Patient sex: M
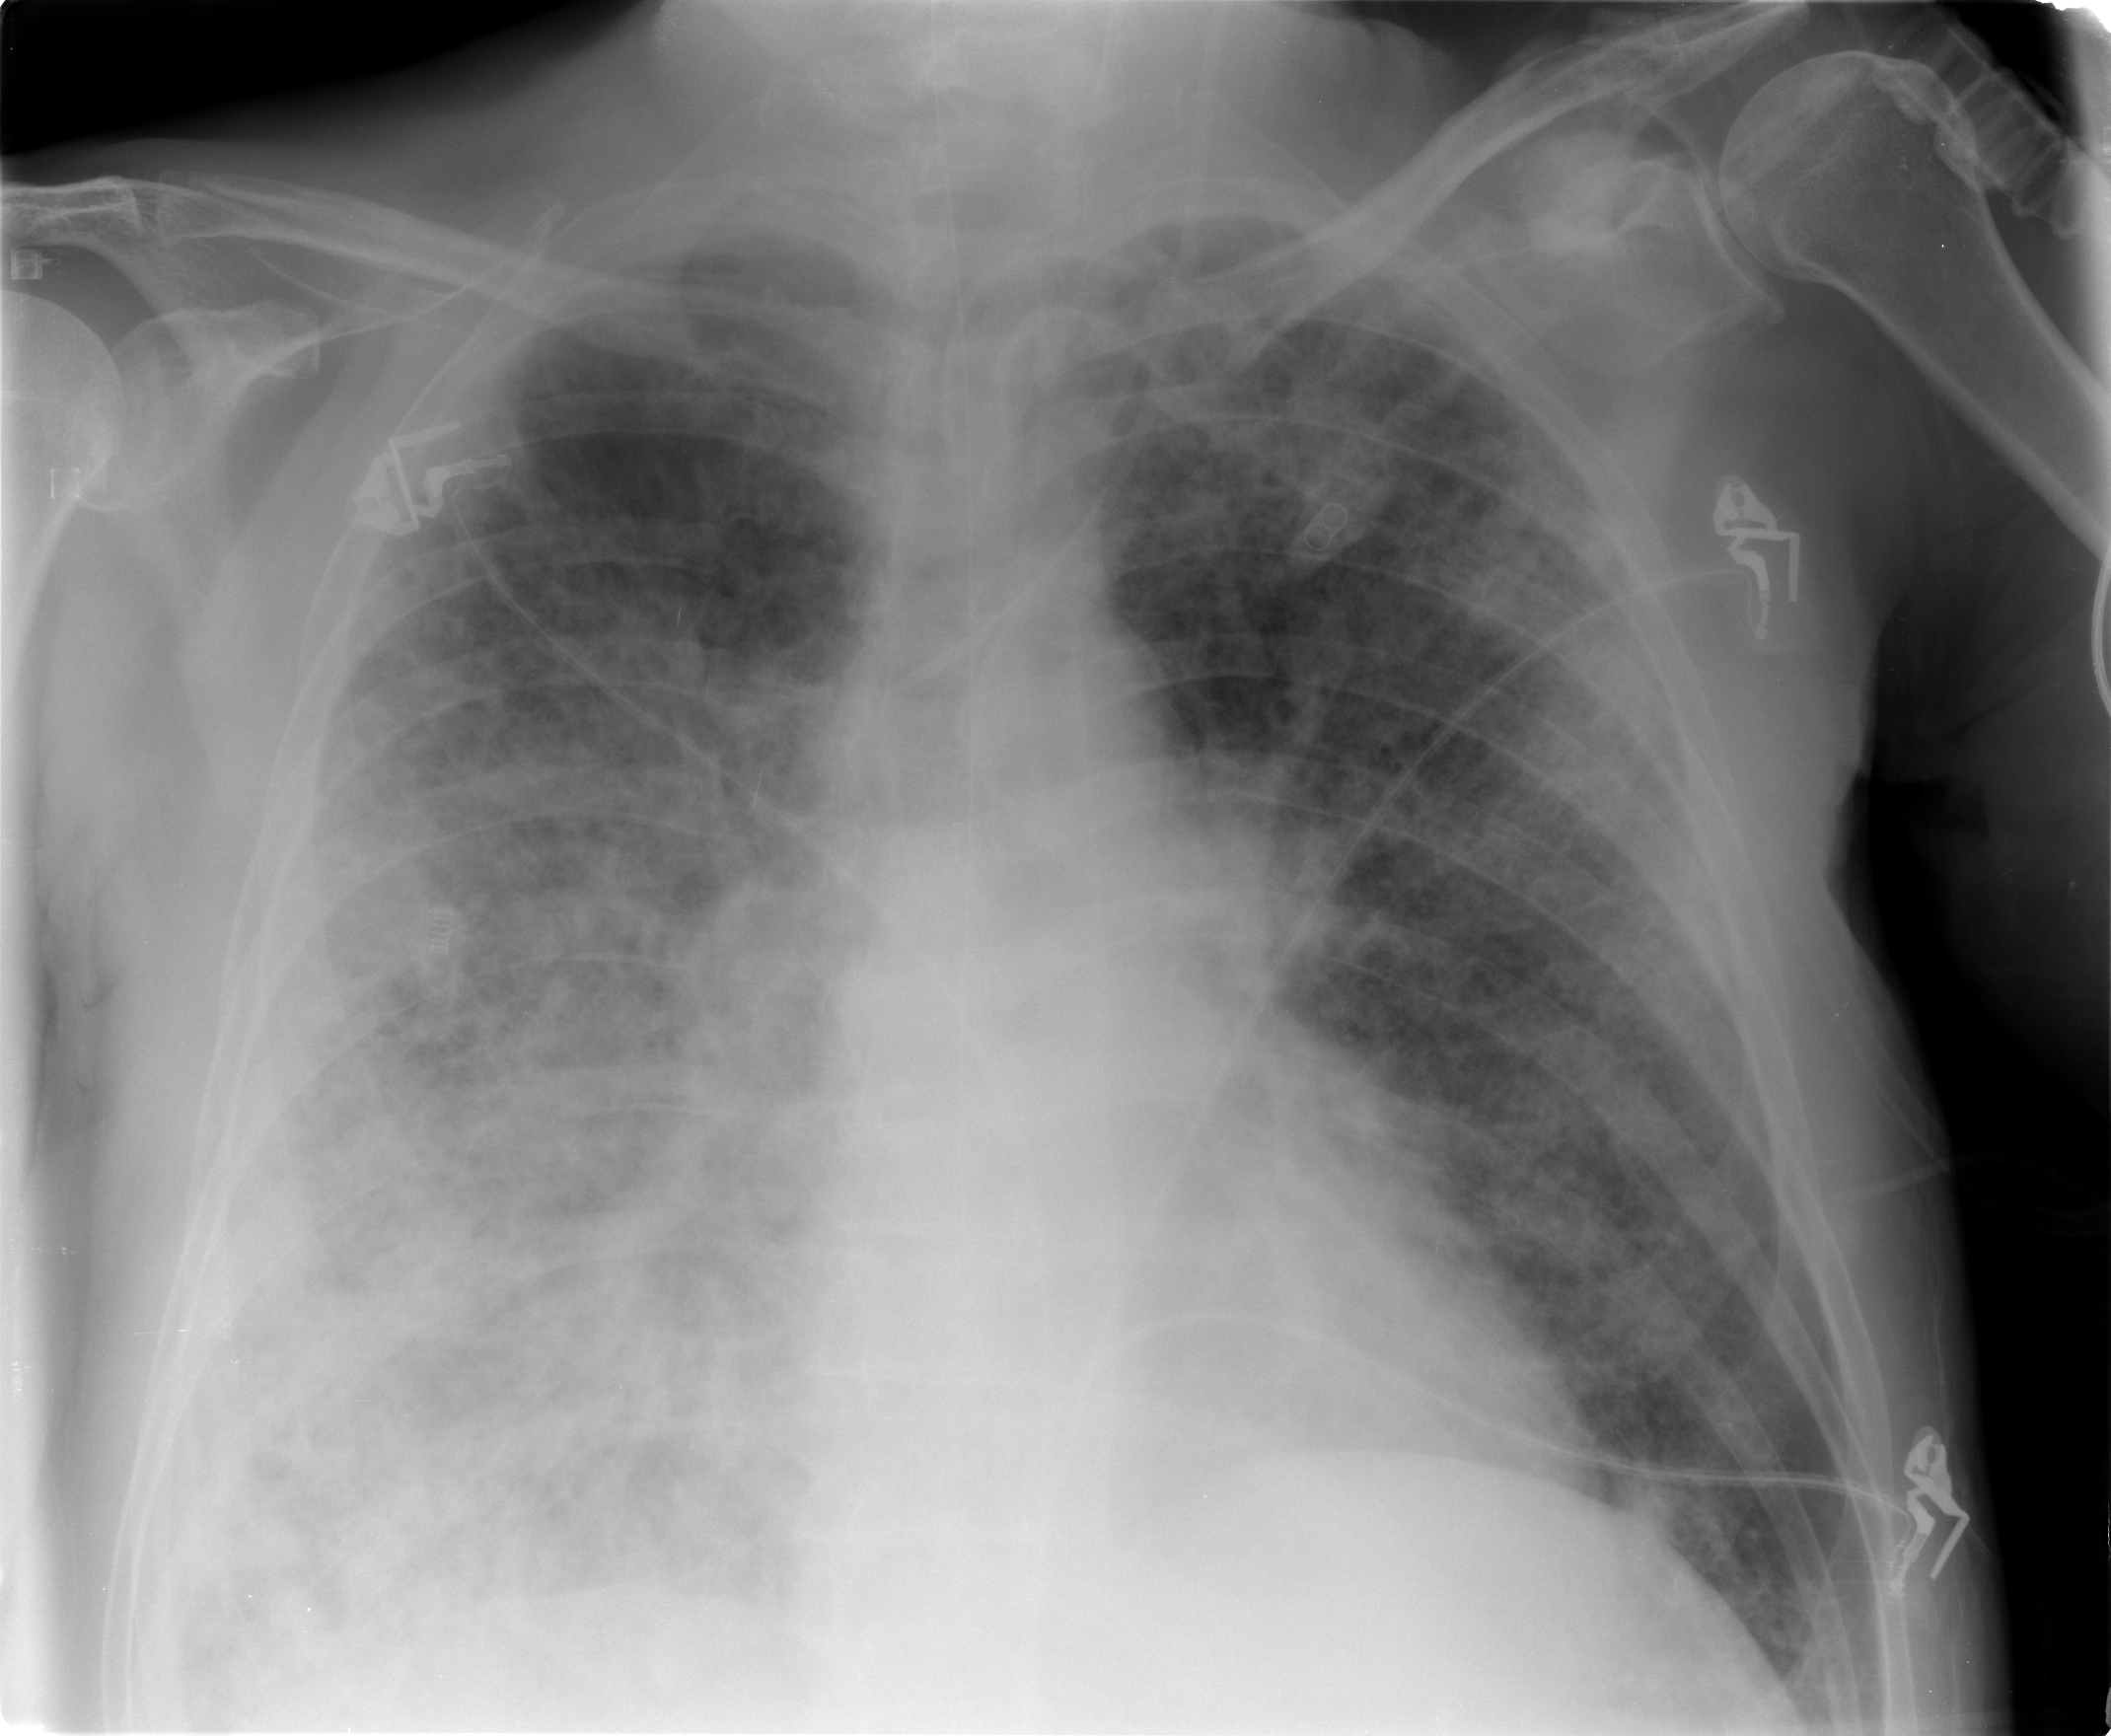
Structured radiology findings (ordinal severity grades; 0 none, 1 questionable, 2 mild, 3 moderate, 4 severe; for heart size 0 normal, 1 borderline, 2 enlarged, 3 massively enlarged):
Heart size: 0
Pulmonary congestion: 3
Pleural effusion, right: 2
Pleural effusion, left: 0
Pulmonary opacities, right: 4
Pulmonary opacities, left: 3
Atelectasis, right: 3
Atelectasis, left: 3